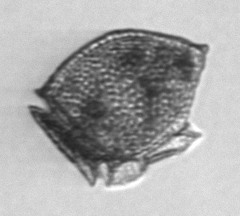
Label: Dinophysis_norvegica